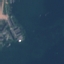
Land use / land cover: SeaLake